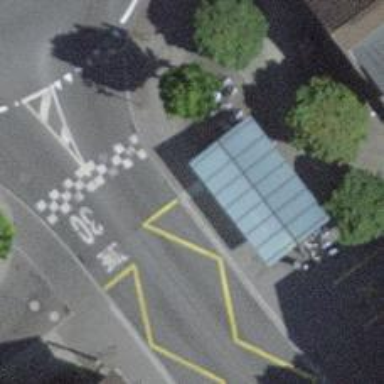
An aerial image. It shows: Sidewalk along the footway.